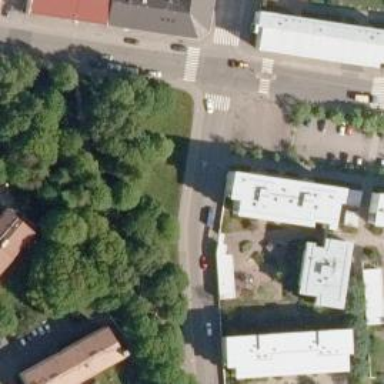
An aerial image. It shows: Asphalt road in residential area.